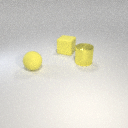
large yellow rubber cube behind large yellow rubber sphere